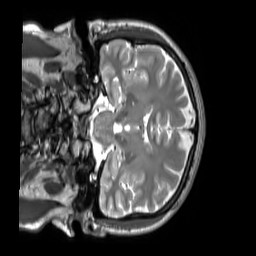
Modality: T2w
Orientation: coronal
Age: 33
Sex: male
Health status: ill
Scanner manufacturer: siemens
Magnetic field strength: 3 T
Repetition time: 2.8 s
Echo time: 0.326 s